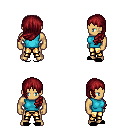
a pixel art fantasy rpg character, male body template, human, tanned skin, teal sleeveless shirt, gold greaves, brunette left-swept hairstyle, black slippers, four views (front, back, left, right), 2x2 character sprite sheet, small pixel art, hard edges, no anti-aliasing